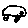
Label: car